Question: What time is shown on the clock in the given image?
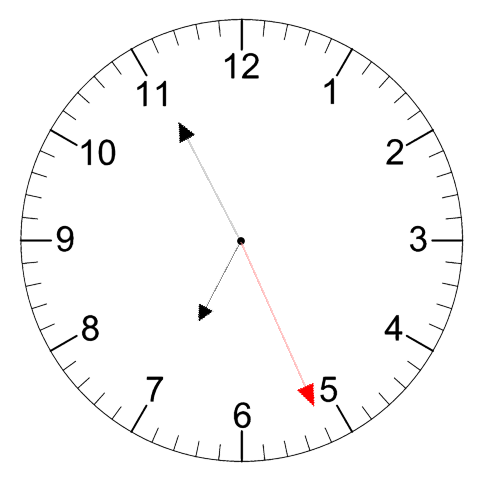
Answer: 06:55:26